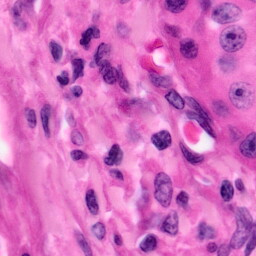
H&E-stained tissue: Pancreatic